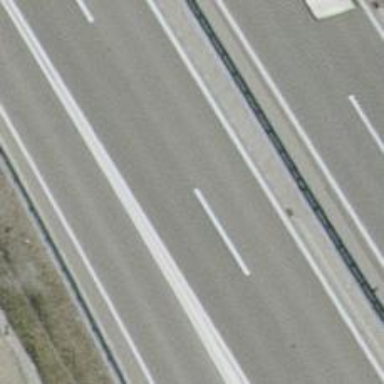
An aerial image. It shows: Motorway junction.